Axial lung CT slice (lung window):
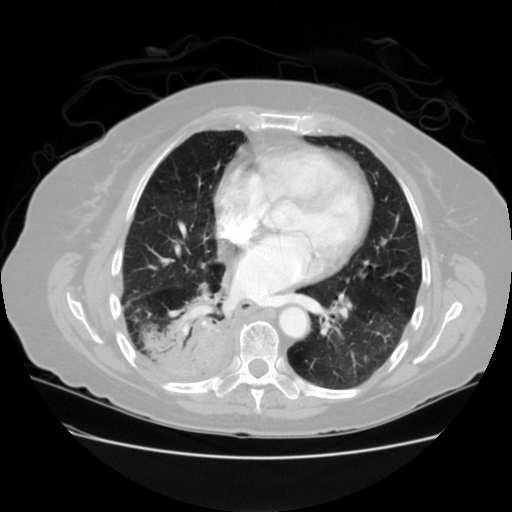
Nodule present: no